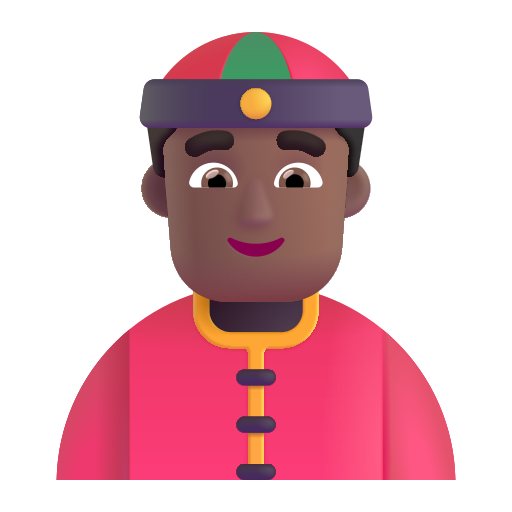
person with skullcap color  dark